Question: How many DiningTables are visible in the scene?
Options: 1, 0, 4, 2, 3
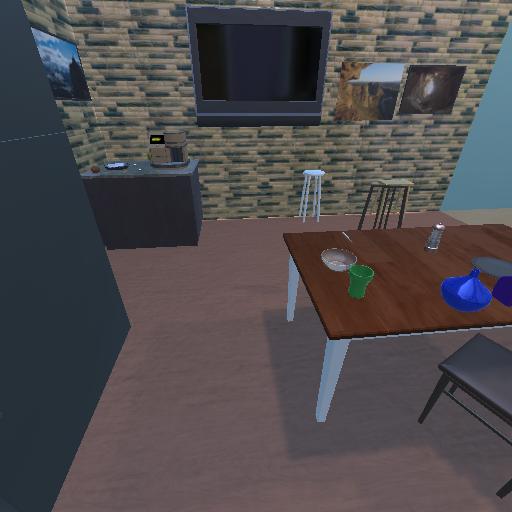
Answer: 1